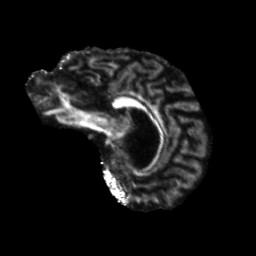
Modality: FA
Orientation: sagittal
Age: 64
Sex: male
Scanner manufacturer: siemens
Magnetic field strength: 3 T
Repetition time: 5.25 s
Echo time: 0.08 s